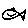
Label: fish